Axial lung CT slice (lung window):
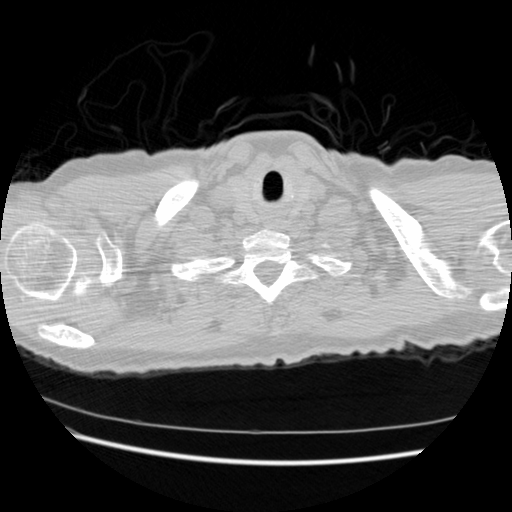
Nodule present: no